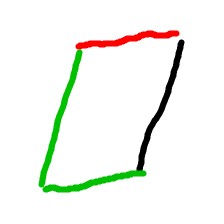
Shape: parallelogram